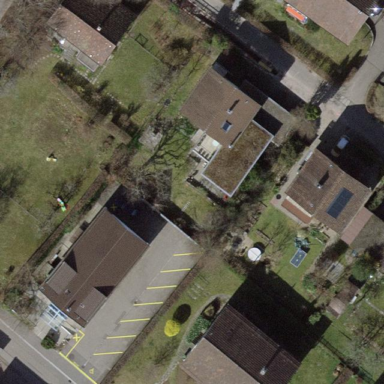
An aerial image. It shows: Building with gabled roof.